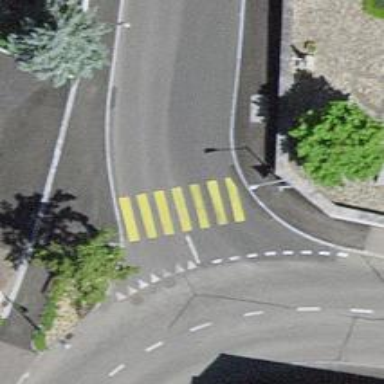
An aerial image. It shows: Uncontrolled zebra crossing on the road.